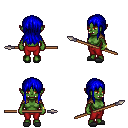
a pixel art fantasy rpg character, female body template, orc, green skin, leather shoulder armor, red pants, blue unkempt hairstyle, bracelets, gray slippers, spear, four views (front, back, left, right), 2x2 character sprite sheet, small pixel art, hard edges, no anti-aliasing